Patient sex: M
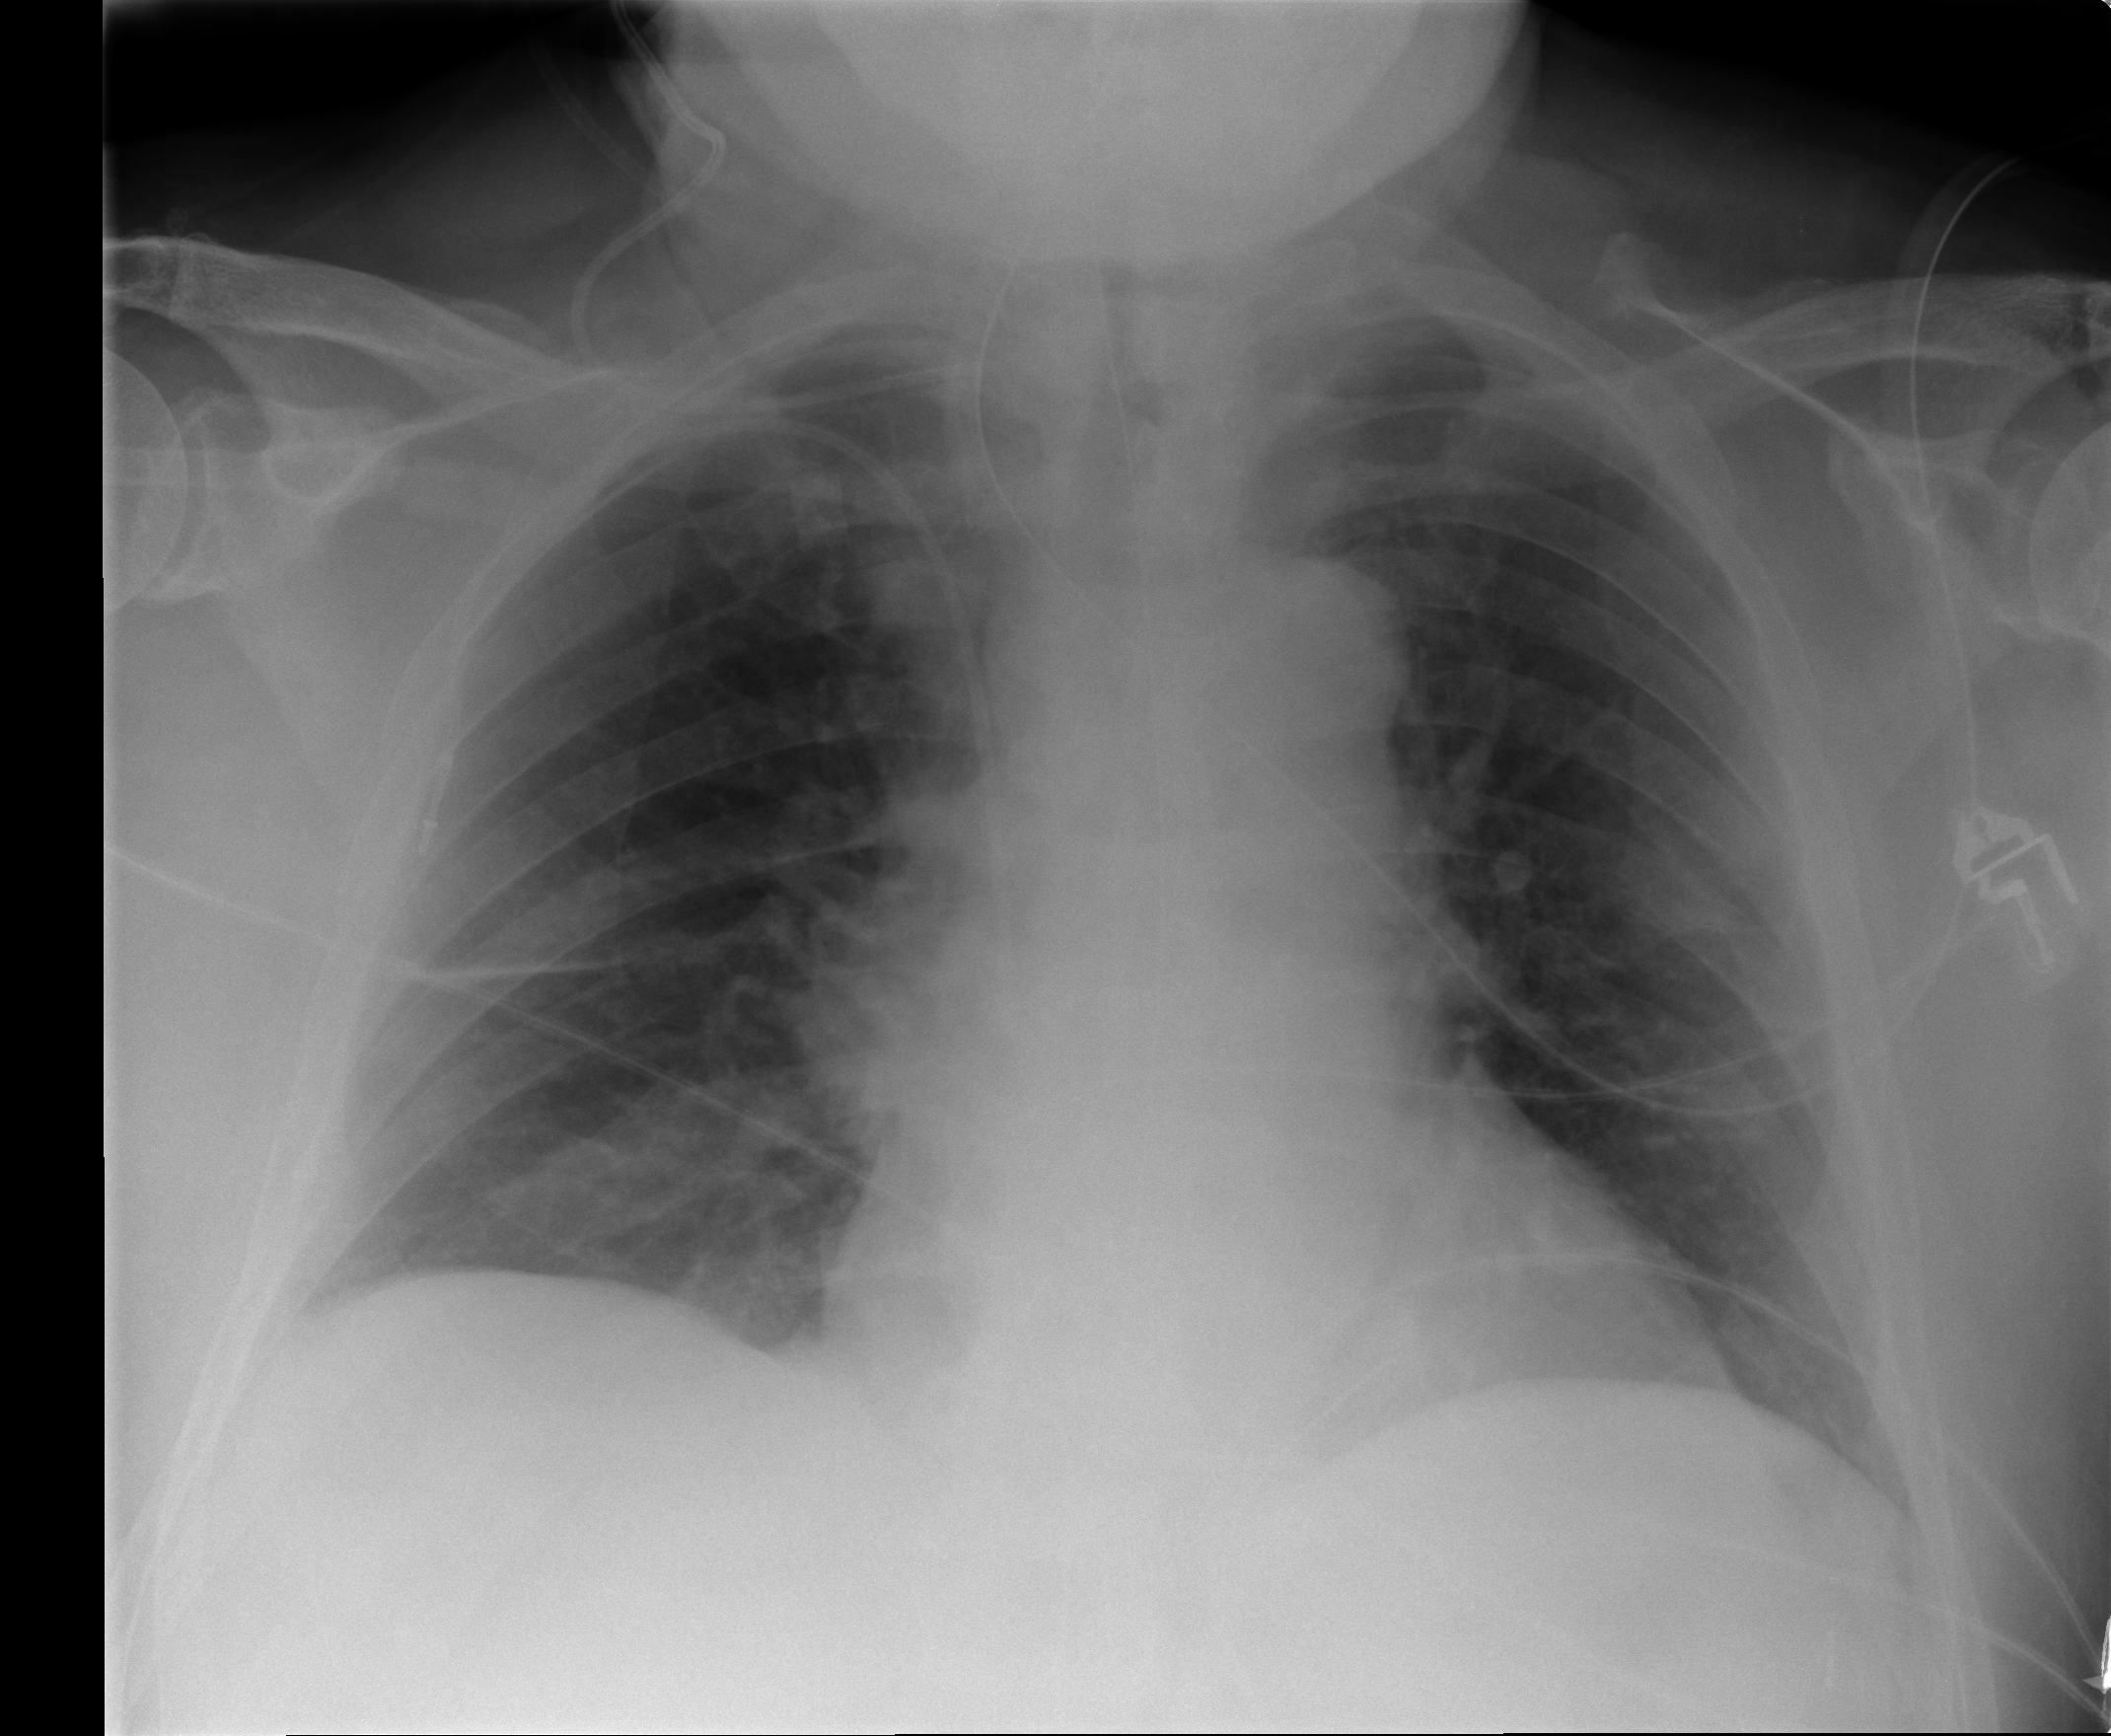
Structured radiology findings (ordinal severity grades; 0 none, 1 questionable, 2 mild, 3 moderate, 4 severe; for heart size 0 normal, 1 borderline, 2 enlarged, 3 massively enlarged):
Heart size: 0
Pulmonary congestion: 1
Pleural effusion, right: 0
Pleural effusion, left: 0
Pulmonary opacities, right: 0
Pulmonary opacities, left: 0
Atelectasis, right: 1
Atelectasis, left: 0